Interaction volume radius: 5 \u00c5
Interaction volume height: 15 \u00c5
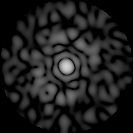
Disorder parameter: 0.8209